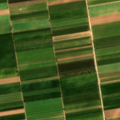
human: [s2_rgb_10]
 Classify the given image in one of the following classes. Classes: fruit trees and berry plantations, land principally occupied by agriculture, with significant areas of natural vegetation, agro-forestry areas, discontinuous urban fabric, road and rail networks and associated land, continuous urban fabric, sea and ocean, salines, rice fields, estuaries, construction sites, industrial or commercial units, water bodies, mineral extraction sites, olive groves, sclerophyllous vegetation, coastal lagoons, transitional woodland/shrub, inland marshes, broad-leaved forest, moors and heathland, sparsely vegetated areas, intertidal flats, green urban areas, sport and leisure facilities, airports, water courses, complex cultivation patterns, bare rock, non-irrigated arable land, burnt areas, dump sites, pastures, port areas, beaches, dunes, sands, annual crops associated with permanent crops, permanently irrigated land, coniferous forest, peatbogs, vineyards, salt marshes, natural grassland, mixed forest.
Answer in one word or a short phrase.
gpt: non-irrigated arable land